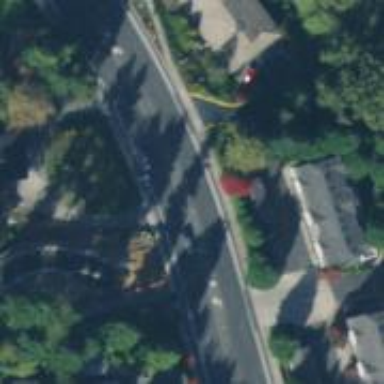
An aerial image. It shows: Secondary road.